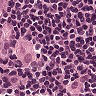
Metastatic tissue present: yes